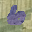
Label: 6